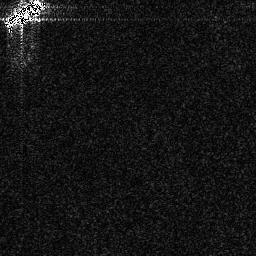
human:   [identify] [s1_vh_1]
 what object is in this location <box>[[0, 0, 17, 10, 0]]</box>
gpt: <ref>1 medium ship at the top left</ref>